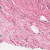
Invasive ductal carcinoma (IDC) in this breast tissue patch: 0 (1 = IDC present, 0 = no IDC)